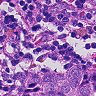
Metastatic tissue present: no